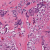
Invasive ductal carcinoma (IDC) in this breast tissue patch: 0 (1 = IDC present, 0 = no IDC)